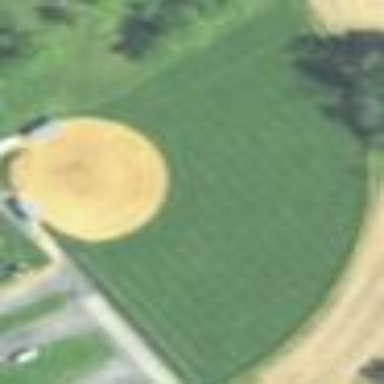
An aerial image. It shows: Softball pitch for leisure sports.